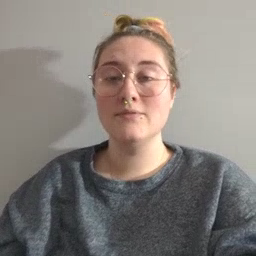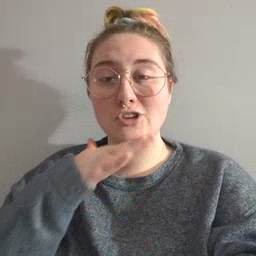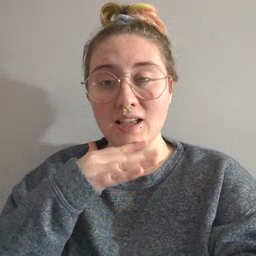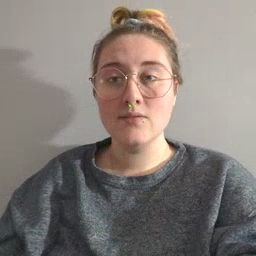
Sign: dirty